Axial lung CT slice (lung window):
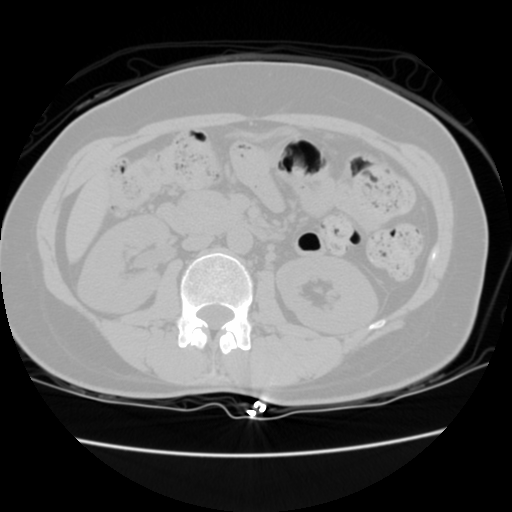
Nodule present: no